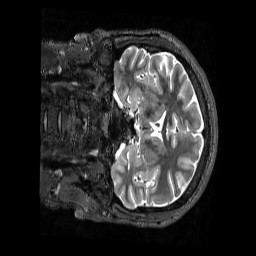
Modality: T2w
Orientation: coronal
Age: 26
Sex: male
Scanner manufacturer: siemens
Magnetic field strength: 3 T
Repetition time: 3.2 s
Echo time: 0.728 s